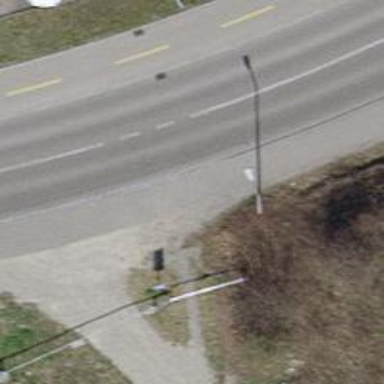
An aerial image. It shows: Asphalt sidewalk path.